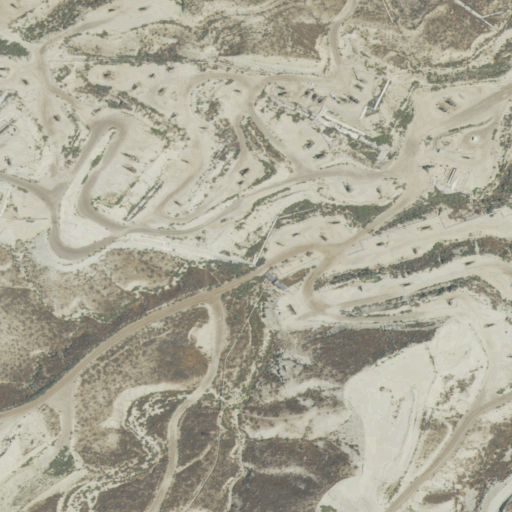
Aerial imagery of valley in California named Twentyone Canyon containing open development, low intensity development, grassland, medium intensity development, shrub, barren land, and high intensity development